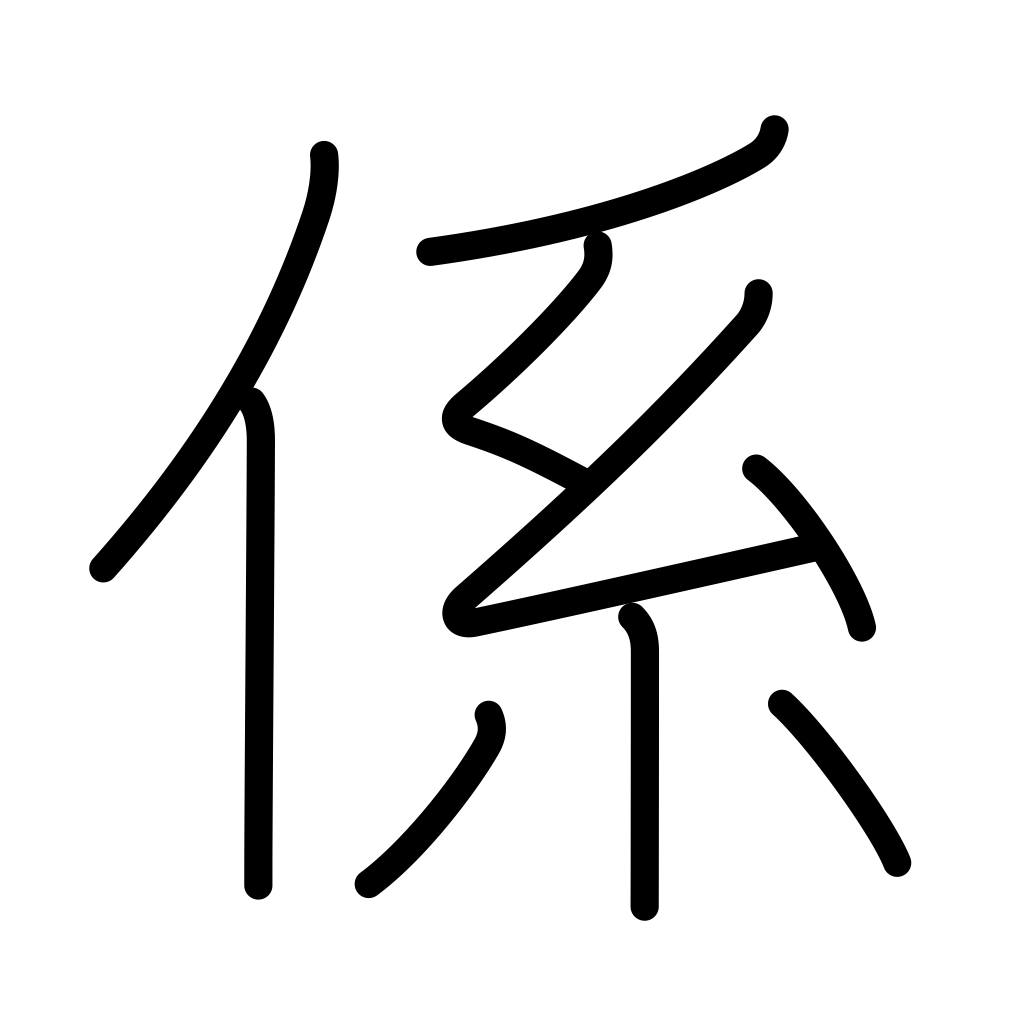
Meaning: person in charge, connection, duty, concern oneself